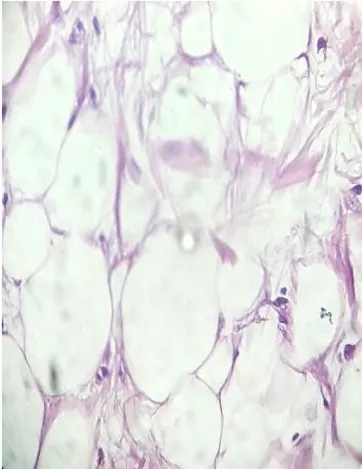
(B) A high power examination showed mature fat cells with no malignant features.
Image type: pathology (h&e)